The plot is a signal-to-image rendering of a rotating shaft's vibration measurement. Diagnose the rotating machine from this image, choosing from: normal, misalignment, unbalance, looseness.
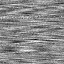
Answer: normal